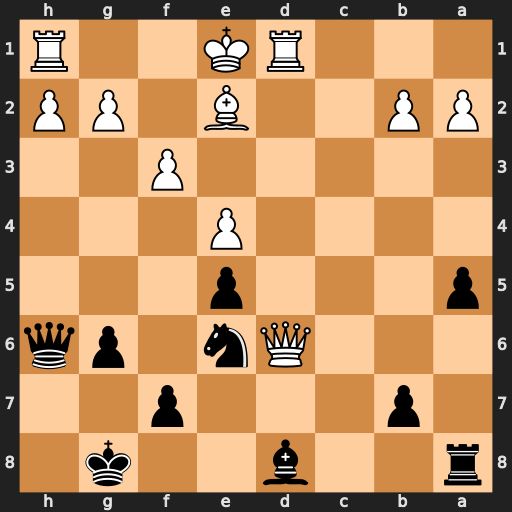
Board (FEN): r2b2k1/1p3p2/3Qn1pq/p3p3/4P3/5P2/PP2B1PP/3RK2R
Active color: b
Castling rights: K
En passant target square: -
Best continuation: Bh4+ g3 Bxg3+ hxg3 Qxh1+